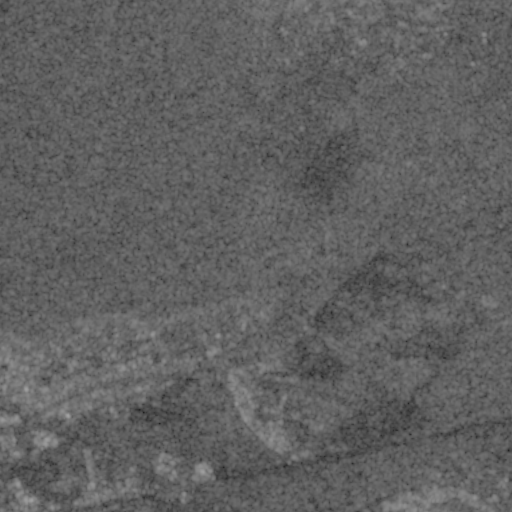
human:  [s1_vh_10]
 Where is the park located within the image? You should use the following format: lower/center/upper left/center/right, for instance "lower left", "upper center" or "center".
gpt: The park is located in the lower left of the image.
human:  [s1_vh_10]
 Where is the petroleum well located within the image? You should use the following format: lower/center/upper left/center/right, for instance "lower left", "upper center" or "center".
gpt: The petroleum well is located in the center right of the image.
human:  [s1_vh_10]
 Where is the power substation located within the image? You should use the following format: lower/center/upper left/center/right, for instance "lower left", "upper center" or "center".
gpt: The power substation is located in the lower left of the image.
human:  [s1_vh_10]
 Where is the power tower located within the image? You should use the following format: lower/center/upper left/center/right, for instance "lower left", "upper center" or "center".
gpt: The power tower is located in the lower of the image.
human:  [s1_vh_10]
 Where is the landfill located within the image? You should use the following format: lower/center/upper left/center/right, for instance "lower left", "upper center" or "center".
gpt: There is no landfill in the image.

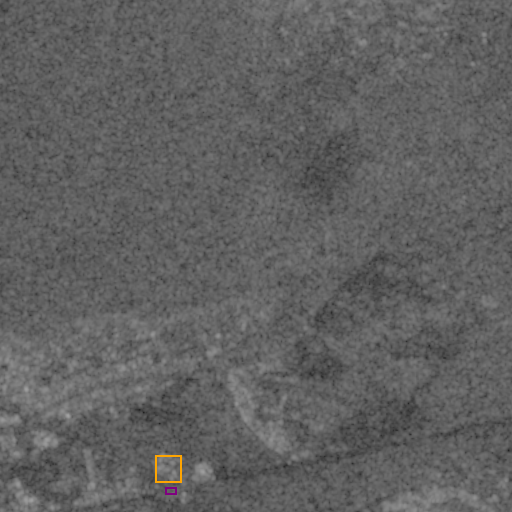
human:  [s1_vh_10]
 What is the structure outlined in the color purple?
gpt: The structure outlined in purple is a park.
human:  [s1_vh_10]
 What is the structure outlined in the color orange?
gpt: The structure outlined in orange is a power substation.
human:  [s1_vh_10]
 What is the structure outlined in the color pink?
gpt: There is no pink outline.